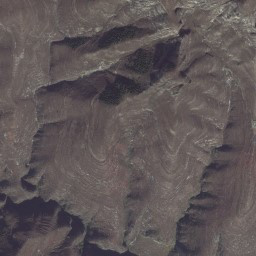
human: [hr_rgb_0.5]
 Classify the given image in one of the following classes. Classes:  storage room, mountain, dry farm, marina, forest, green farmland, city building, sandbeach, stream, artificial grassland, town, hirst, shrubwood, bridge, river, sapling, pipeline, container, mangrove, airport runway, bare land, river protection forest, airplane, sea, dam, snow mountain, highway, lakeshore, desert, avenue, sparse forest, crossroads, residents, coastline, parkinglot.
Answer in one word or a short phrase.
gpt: mountain